Field crop: maize
Growth stage: 1
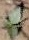
Species: datura